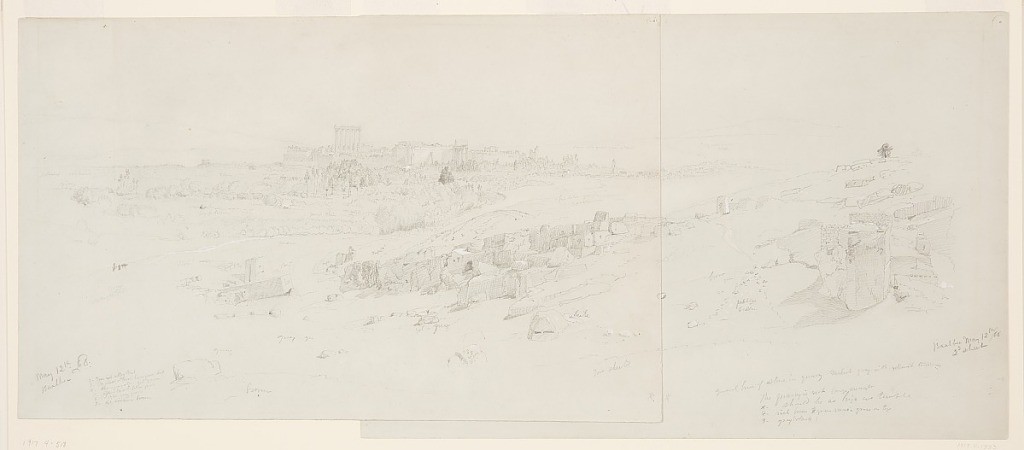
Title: Temples at Baalbek from the Roman Quarry, Lebanon, Part Two
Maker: Frederic Edwin Church, American, 1826–1900
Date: May 12, 1868
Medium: Graphite, brush and white gouache on gray-green wove paper
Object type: Drawing
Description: Landscape and architecture sketch showing the second part of a panoramic view of the temple complex at Baalbek, Lebanon, from the city's Roman Quarry. This description refers to the entire view, comprising two leaves with 1917-4-518. The Quarry ascends a gentle slope in the foreground from lower center to center right. Numerous stone-cut blocks rest in a pile at lower center, while several others are shown closer at right. In the middle distance at center, across flat terrain with numerous trees, the Roman temple complex is sketched at center, with the extant colonnade of the Temple of Jupiter prominently visible at center left. In the background at left and right, two low mountains are shown along an otherwise flat horizon.